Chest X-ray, AP view. Patient: 23 years old, sex M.
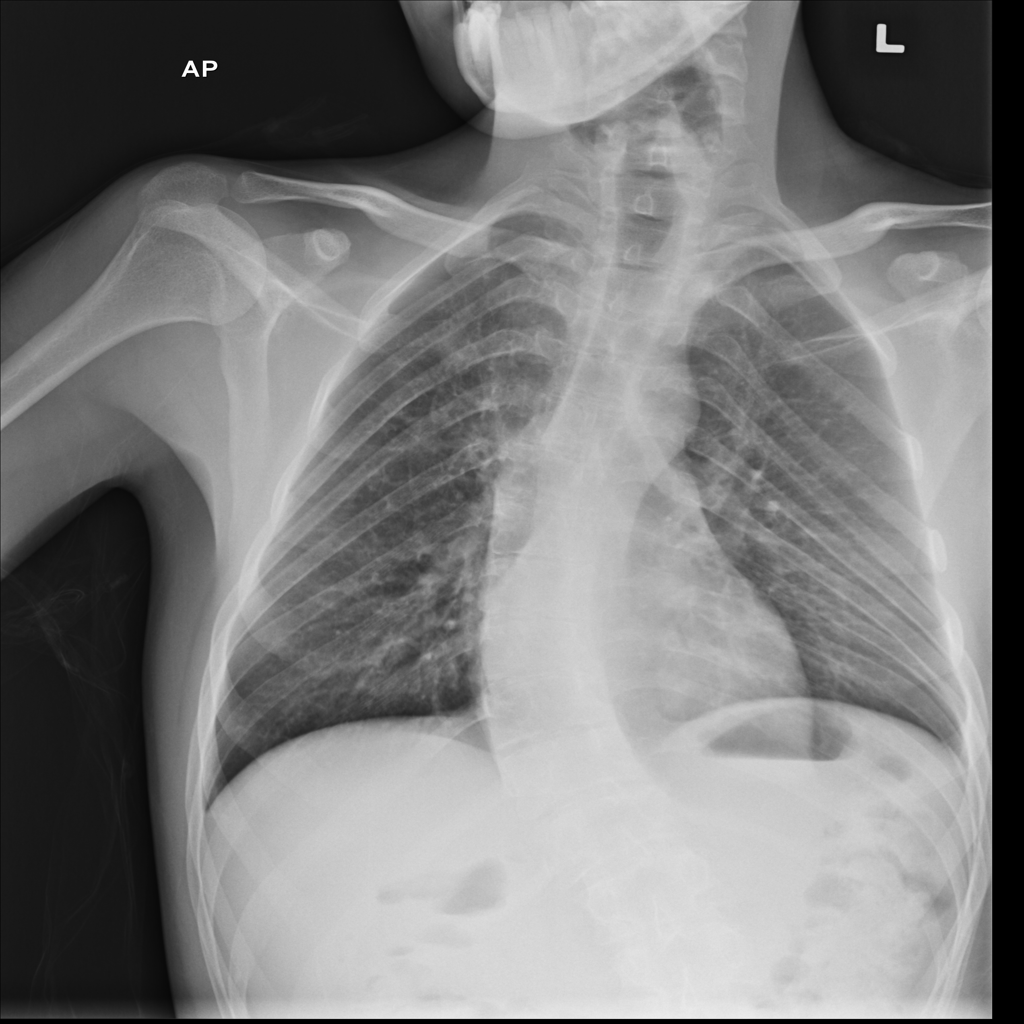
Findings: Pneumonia